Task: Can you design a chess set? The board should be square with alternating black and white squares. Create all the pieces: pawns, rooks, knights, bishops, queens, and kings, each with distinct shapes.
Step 1948:
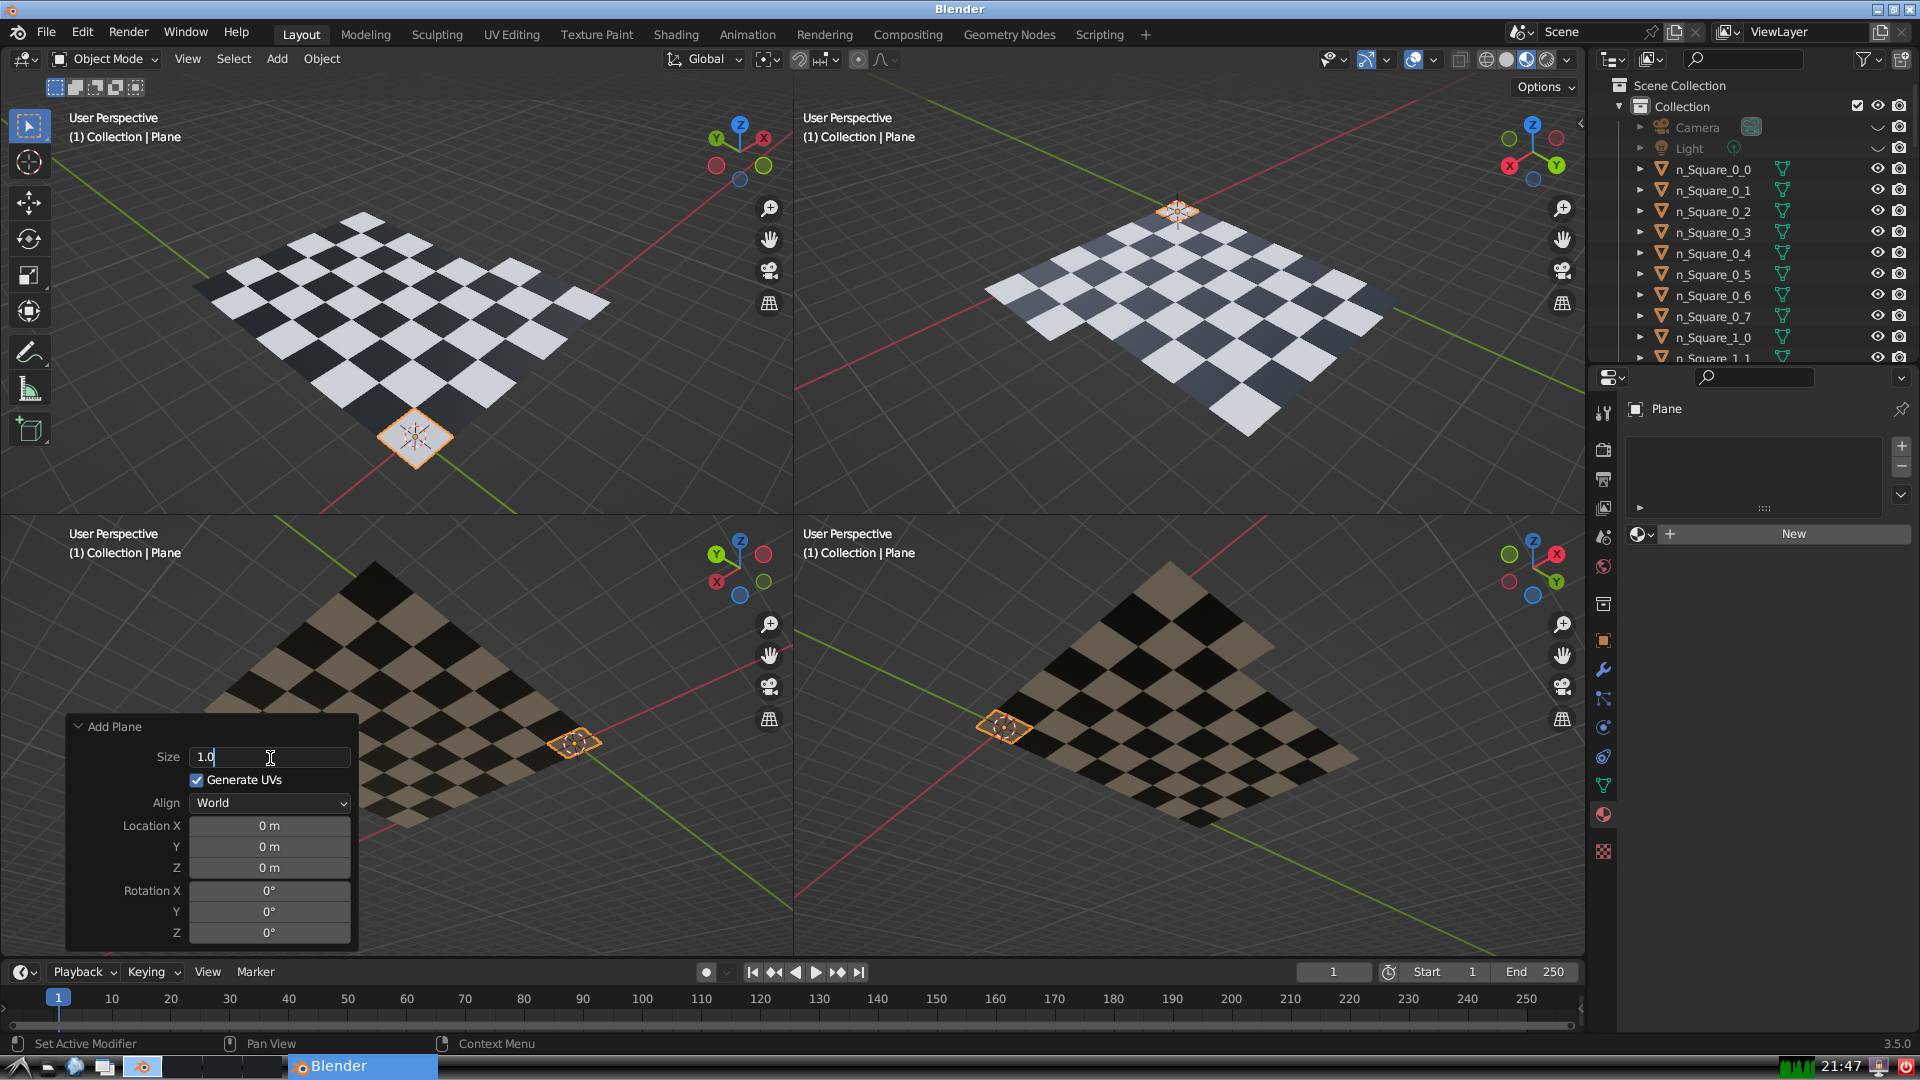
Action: {"key_press": ['Return']}